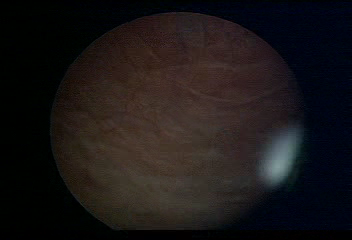
Modality: WLC
Class: Normal mucosa
Bladder cancer association: No